Question: One page app, where there are user-profile pages(that you change dynamically).
This doesnt work, it appears as link
'''
<a href='https://twitter.com/{{user.twitter}}' class='twitter-follow-button' data-show-count='false' data-size='large'>Follow @{{user.twitter}}</a>
<script>!function(d,s,id){var js,fjs=d.getElementsByTagName(s)[0],p=/^http:/.test(d.location)?'http':'https';if(!d.getElementById(id)){js=d.createElement(s);js.id=id;js.src=p+'://platform.twitter.com/widgets.js';fjs.parentNode.insertBefore(js,fjs);}}(document, 'script', 'twitter-wjs');</script>
'''

If it reinitializes the code it doesn't work either
'''
<div ng-show="user.twitter" ng-bind-html-unsafe="user.twitter|followButton">
'''
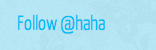
Answer: I forgot about Iframe, there's no option on twitter when you generate the button. So it works!
'''
<iframe ng-show="user.twitter" allowtransparency="true" frameborder="0" scrolling="no"
src="//platform.twitter.com/widgets/follow_button.html?screen_name={{user.twitter}}"
style="width:300px; height:20px;"></iframe>
'''
Also very important: iframes update history. To solve this problem I generate element iframe dynamically and then appendChild it to the location where it is supposed to be.
Here's a good example: <URL>